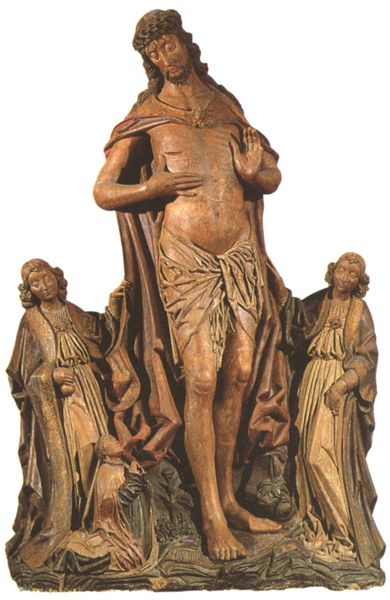
Titel: Christus als Schmerzensmann aus El Garrobo
Künstler: Pedro Millán
Standort: Herkunftsort: El Garrobo (EU - E)
Institution: Sevilla, Museo de Bellas Artes
Schlagwörter: lendenschurz, mann, nackt, umhang, wunde, menschen, brust, frau, holz, kleid, männer, tuch, bart, falten, figur, mantel, krone, skulptur, statue, klein, groß, statuette, schnitzerei, christus, jesus, wunden, wundmale, jünger, maria, dornenkrone, auferstehung, salvator, begleiter, männ